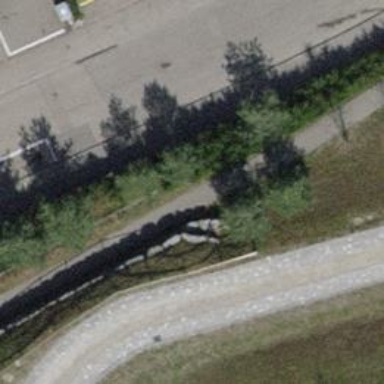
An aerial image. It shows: Wall barrier.